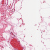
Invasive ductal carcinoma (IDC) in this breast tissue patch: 0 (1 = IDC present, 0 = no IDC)